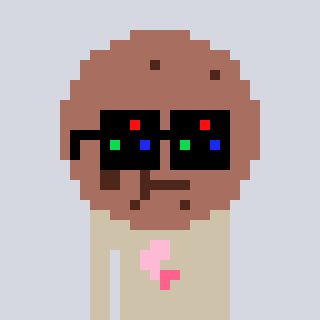
a pixel art character with square black sunglasses, a cookie-shaped head and a bege-colored body on a cool background